Field crop: maize
Growth stage: 2
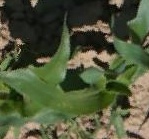
Species: maize